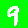
Digit: 9